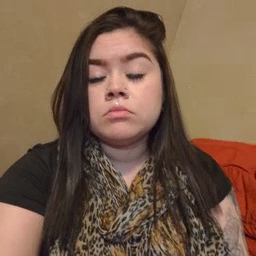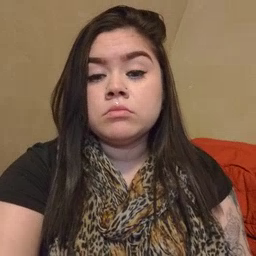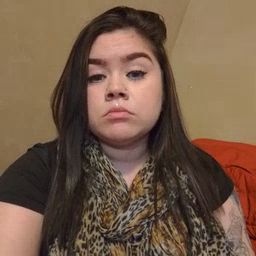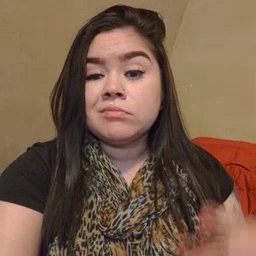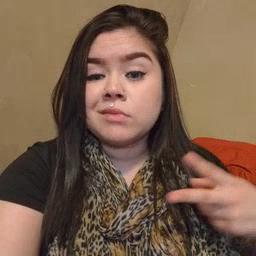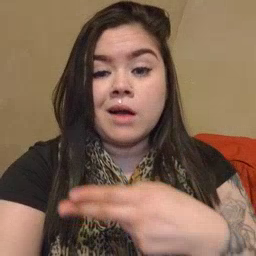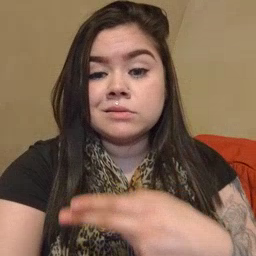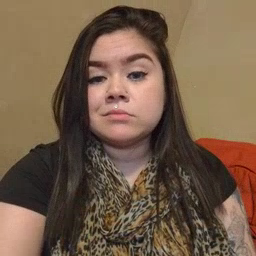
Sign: cut